A scalogram of one vibration snapshot from a rotating bearing is shown, computed with a continuous wavelet transform. Classify the bearing condition as one of: normal, inner_race, outer_race, ball.
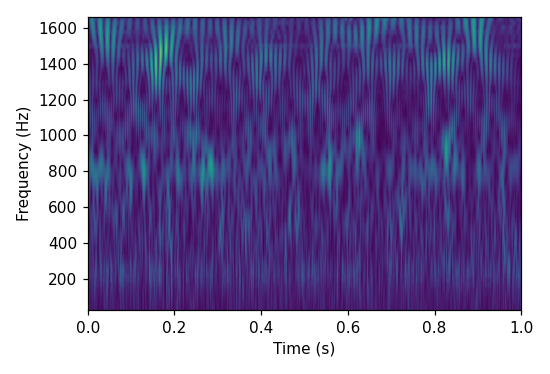
Answer: normal